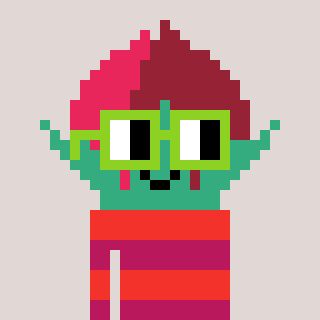
a pixel art character with square light green glasses, a rosebud-shaped head and a darkpink-colored body on a warm background